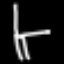
Label: chair